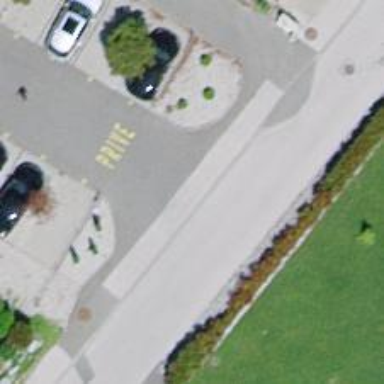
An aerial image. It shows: Parking aisle designated as service road.